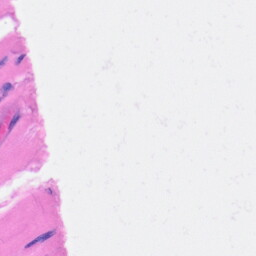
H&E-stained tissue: Heart